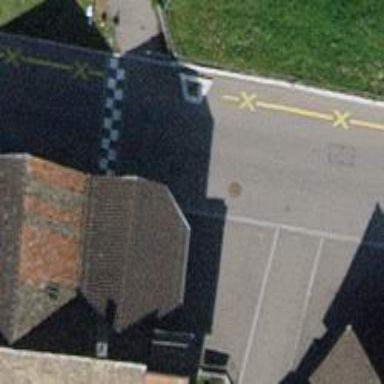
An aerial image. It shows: Unmarked road crossing.